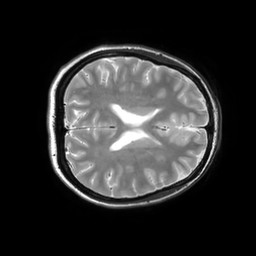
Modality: T2w
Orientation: axial
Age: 20
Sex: female
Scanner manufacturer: philips
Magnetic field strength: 3 T
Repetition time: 3 s
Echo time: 0.08 s